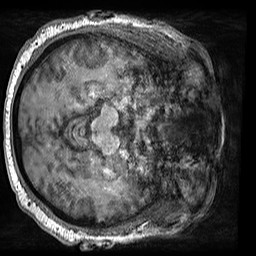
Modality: T1w
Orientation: axial
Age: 60
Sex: male
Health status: healthy
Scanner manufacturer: siemens
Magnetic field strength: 3 T
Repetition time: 2.5 s
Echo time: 0.00299 s